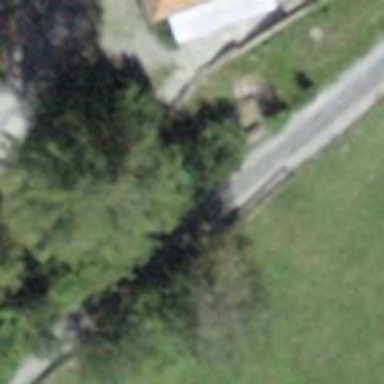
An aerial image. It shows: Gate.